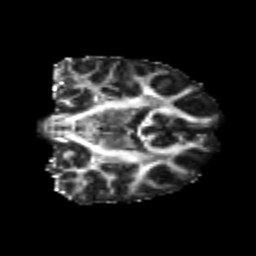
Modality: FA
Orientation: coronal
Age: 22
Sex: female
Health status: healthy
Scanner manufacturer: philips
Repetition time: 7.386 s
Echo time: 0.08599 s